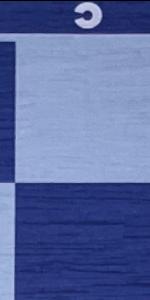
Label: Empty